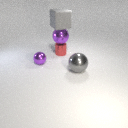
small red metal cylinder behind small purple metal sphere